Aerial crown-view tile of a tropical tree (Barro Colorado Island, Panama), acquired 20250915:
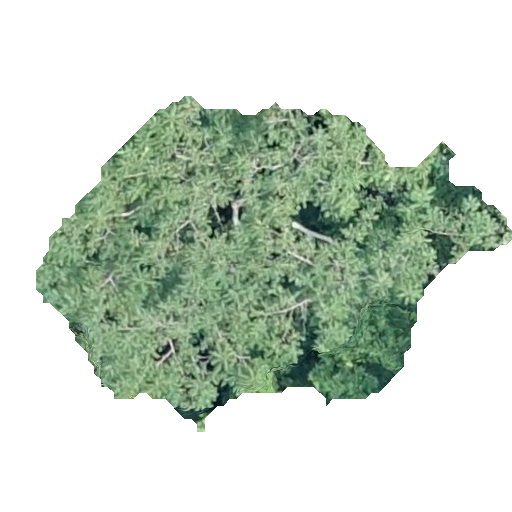
Species: Spondias radlkoferi
GBIF accepted scientific name: Spondias radlkoferi
Crown area: 142.721 m²